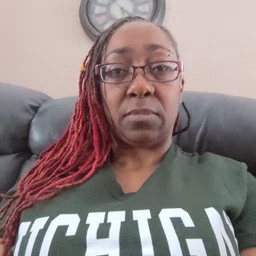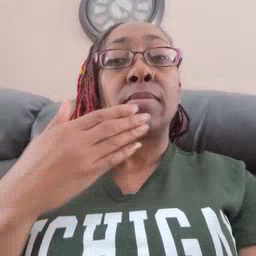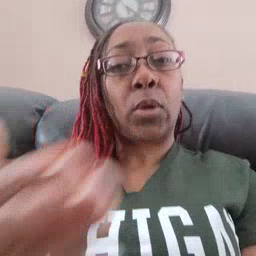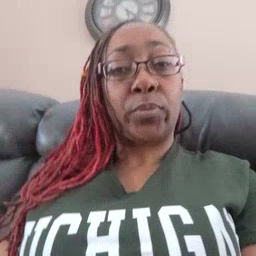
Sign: thankyou